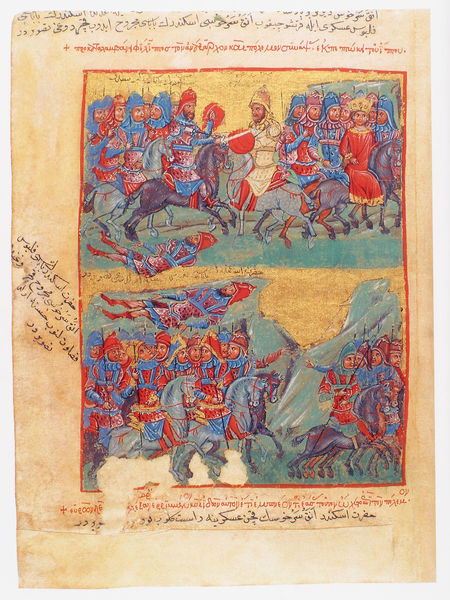
Titel: Der griechische Alexanderroman
Institution: Venedig, Hellenic Institute Codex Gr. 5
Schlagwörter: blau, kampf, rot, alt, boden, pferd, reiter, schrift, berge, krieg, schlacht, könig, soldaten, orient, illustration, säbel, ritter, feldzug, rüstung, buchseite, arabisch, goldgrund, verwundeter, beschädigt, alexander, persisch, manuskript, alexanderroman, arabiscg